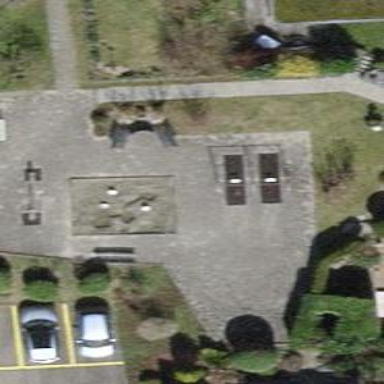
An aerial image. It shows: Playground featuring swings.